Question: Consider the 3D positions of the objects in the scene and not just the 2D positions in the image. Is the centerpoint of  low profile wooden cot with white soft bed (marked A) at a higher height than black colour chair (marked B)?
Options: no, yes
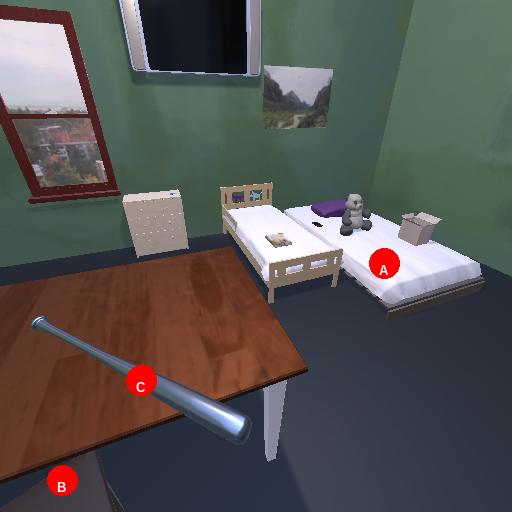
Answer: no